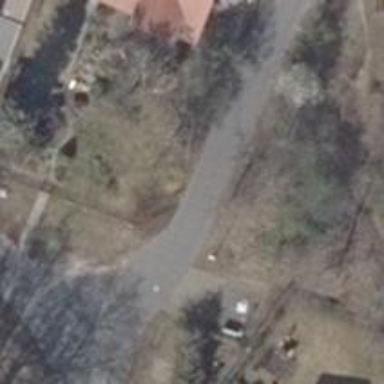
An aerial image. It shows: Residential road with asphalt surface.